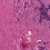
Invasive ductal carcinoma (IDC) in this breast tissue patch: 0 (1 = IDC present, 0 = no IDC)